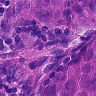
Metastatic tissue present: yes